Question: I have the following DB Model

At home I work with Visual Studio and SQL-Server on my PC. Now I took the PC at work and tried to create an EFModel using a SQL-Server in our network.
Creating the Model at work I get 44 Errors.
First curious thing (for me) is i get a msgbox with "Running this text template can potentially harm your computer.Do not run it , if u obtained it from an untrusted source..." i confirmed with ok (two times for 2 pop ups). Afterwards I see 44 Errors. After a few minutes I get the same msgbox as above again. After pressing OK a few errors are deleted (now I have 32 Errors).
Since I have the german express version I try to translate the remaining errors by structure:
- '"Public Property WindesName as String" has many definitions with identical signatures.'- 'variable "_WindowsName" creates a conflict with a property "WindowsName" that is an implicitly declared member of class "Name"'
I have this kind of errors for every field.
What I tried: I actually wanted to create the Model into a program, that doesnt work. Then i used a blank application, doesent work too. I reinstalled EF from nuget with no effect.
Maybe it has something to do with the model or with the network. Any help is welcome.
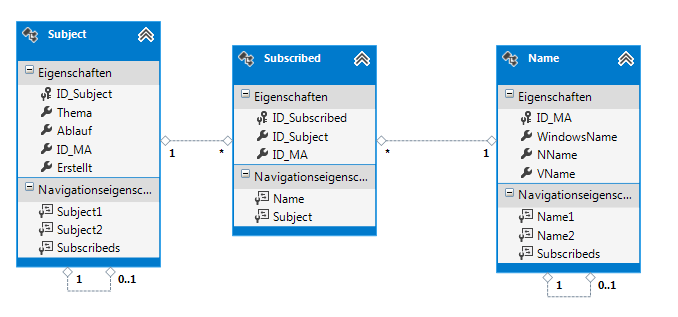
Answer: Ok, I was able to fix it. I changed Code Generation Strategy to Standard, deleted the two .tt files and rebuild the project. Now it is working.